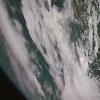
Label: cloud